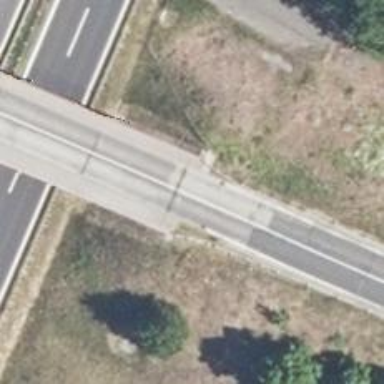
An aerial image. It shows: Secondary road on asphalt bridge.